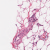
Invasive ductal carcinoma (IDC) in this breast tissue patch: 0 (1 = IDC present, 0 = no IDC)